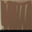
Piece: xx